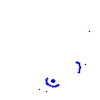
Particle: pion